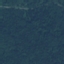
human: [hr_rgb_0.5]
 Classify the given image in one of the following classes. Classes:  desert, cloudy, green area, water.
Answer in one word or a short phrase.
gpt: green area